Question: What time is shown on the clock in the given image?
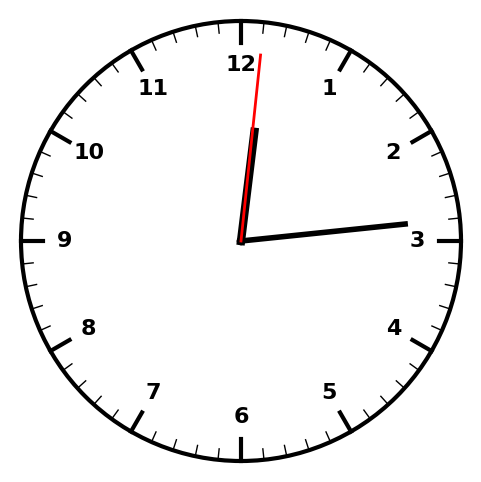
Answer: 12:14:01